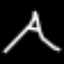
Label: The Eiffel Tower